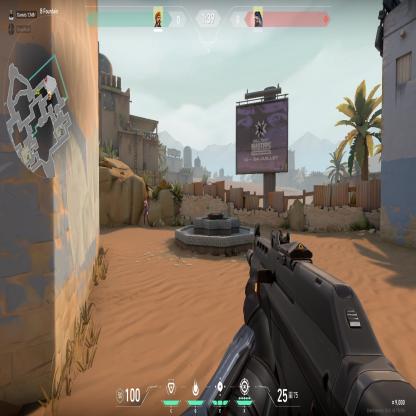
Label: enemy